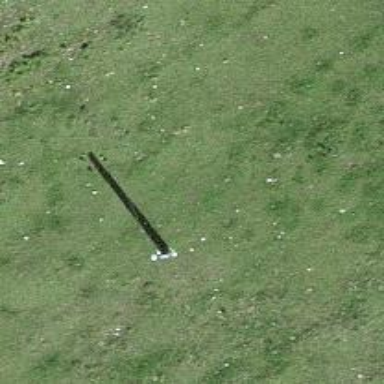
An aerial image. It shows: Utility pole in the area.